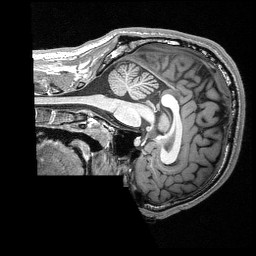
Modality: T1w
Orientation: sagittal
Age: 19
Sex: male
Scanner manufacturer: siemens
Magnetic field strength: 3 T
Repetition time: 2.53 s
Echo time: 0.00309 s